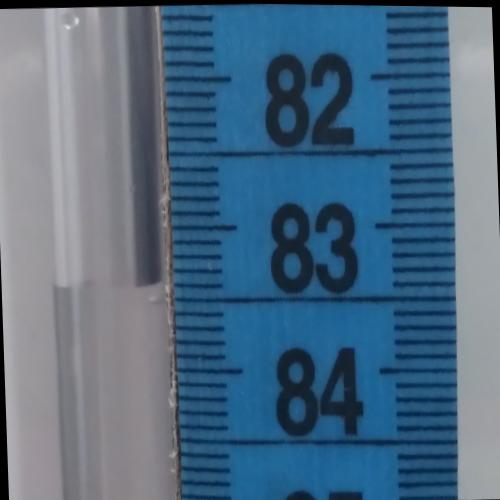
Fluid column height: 83.4 cm